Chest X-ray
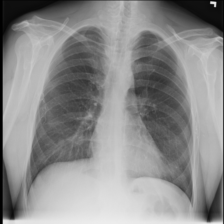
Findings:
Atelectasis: negative
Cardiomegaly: negative
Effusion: negative
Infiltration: negative
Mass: negative
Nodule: negative
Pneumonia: negative
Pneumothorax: negative
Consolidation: negative
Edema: negative
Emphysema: negative
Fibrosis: negative
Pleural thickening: negative
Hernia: negative